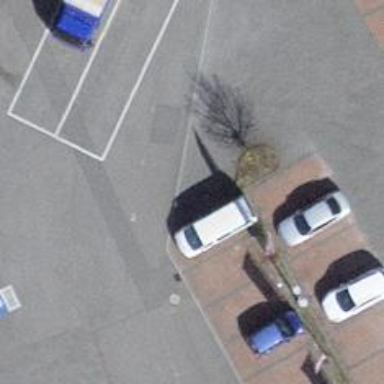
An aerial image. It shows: Post box.